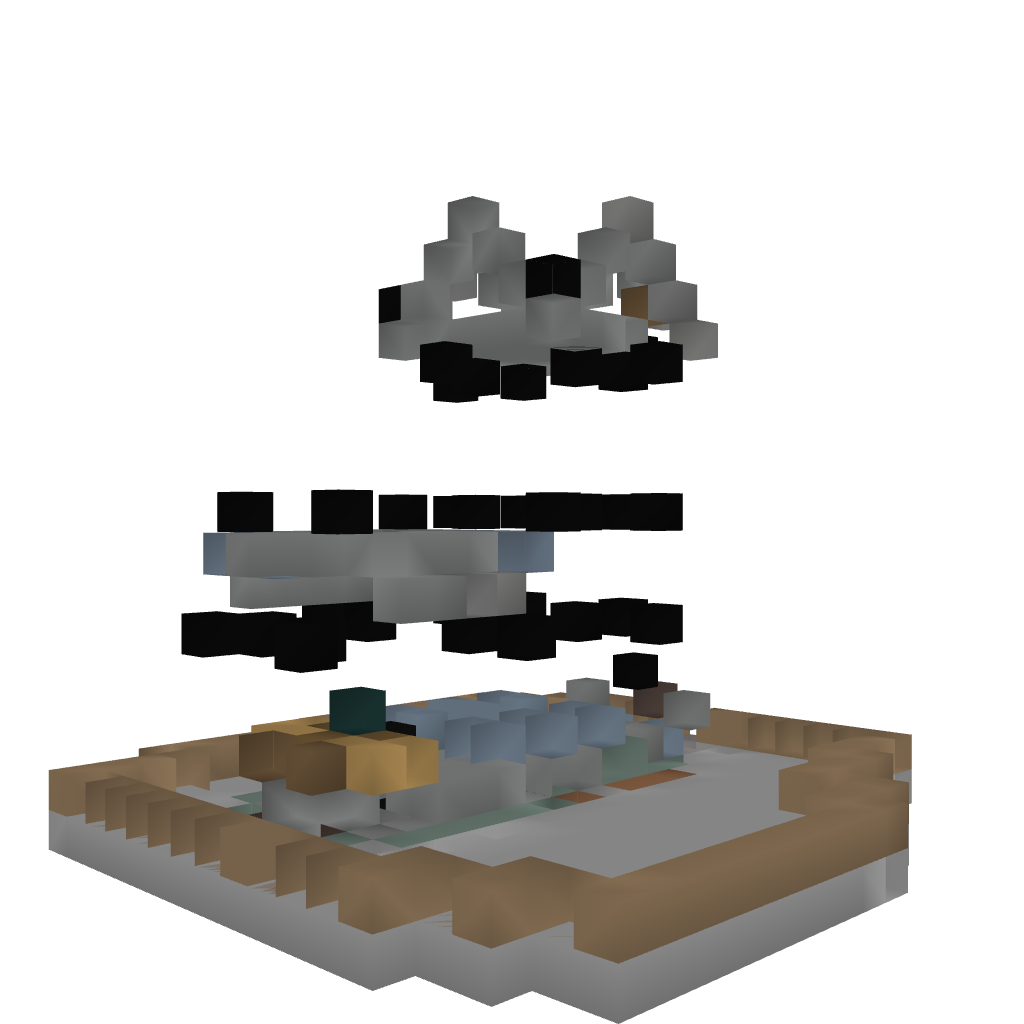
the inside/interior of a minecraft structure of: Small chapel